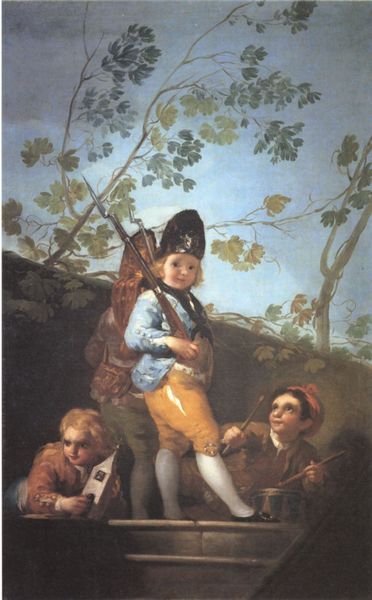
Titel: Kinder Soldaten spielend
Künstler: Francisco de Goya
Institution: Madrid, Museo del Prado
Schlagwörter: baum, blau, gemälde, himmel, bäume, gelb, kirchturm, braun, hut, haus, alt, hose, mütze, natur, kind, bühne, pflanzen, kinder, turm, jungen, französisch, treppe, spielen, goya, stufe, junge, spiel, strümpfe, türmchen, jungs, uniform, waffen, gendarm, soldat, trommel, marsch, gewehr, weinlaub, strumpfhosen, trommler, bajonett, knickerbocker, baionett, spieluhr, gelbe hose, 17 jahrhundert, hochgucken, knickerbockerhose, hègel